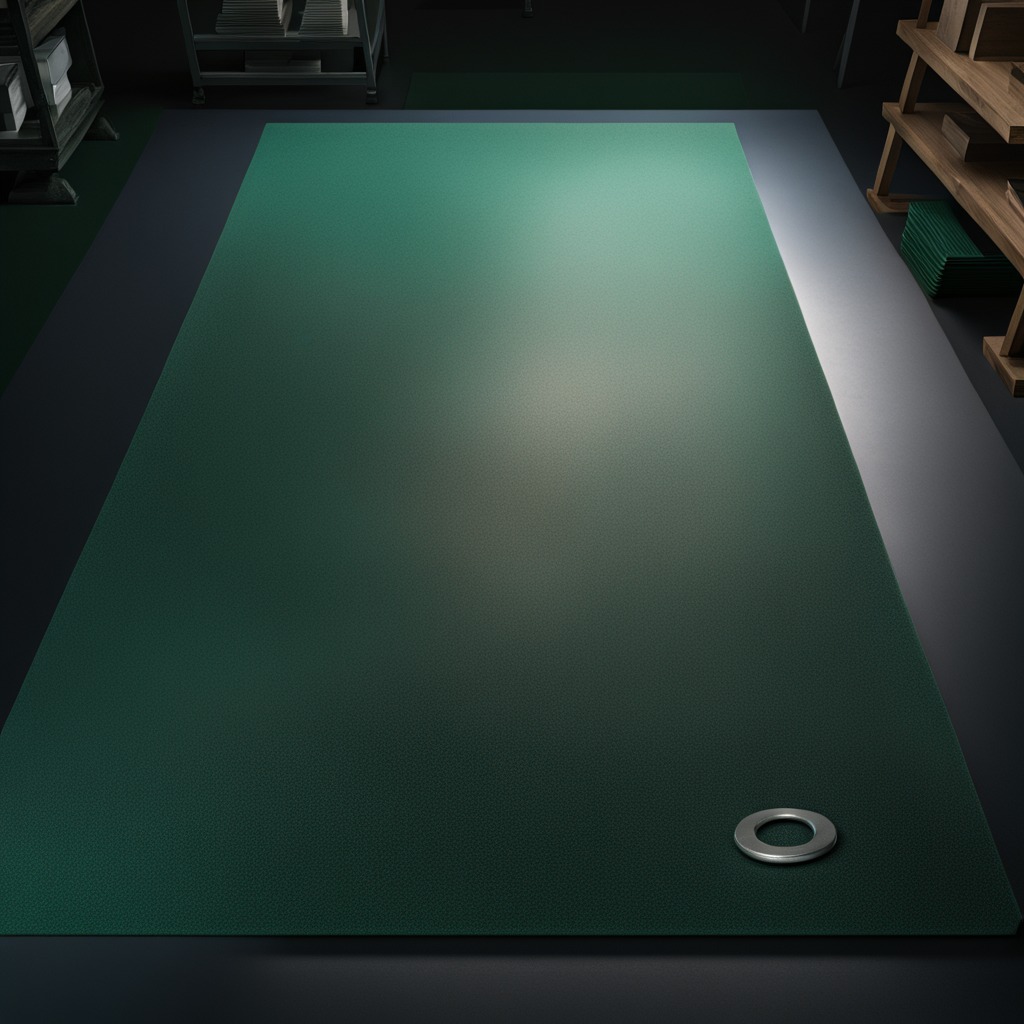
A flat metal washer lies on the clean granite tabletop covered with a green rubber mat inside a workshop at night dim ambient light soft shadows worn but beneath the mat